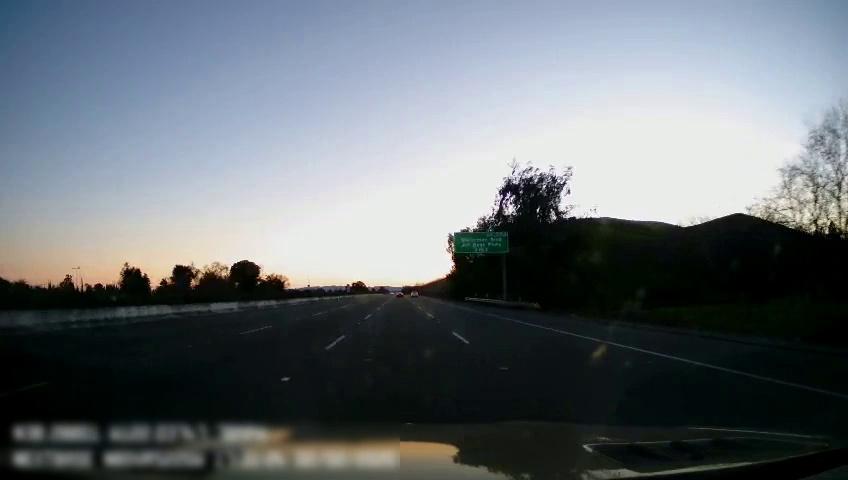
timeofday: Day
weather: Sunny
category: Drivable Space
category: Lanes | Current Lane
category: Lanes | Current Lane
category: Lanes | Alternate Lane
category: Lanes | Alternate Lane
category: Traffic | Signs